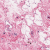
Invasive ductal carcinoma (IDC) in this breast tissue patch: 0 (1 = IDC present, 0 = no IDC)